Question: Hi I am getting problem in resetting the Timer control in C# win form application.
I am developing a simple countdown timer.

When I click on 'start' it starts countdown from 59 seconds.
I need the timer should restart from beginning when I click on 'Start' button.
code on 'timer1_tick'
'''
if (hours==0 && minutes==0 && seconds==0)
{
hours = 0;
minutes = 1;
seconds = 0;
}
else
{
if (seconds < 1)
{
seconds = 59;
if (minutes == 0)
{
minutes = 59;
if (hours != 0)
hours -= 1;
}
else
{
minutes -= 1;
}
}
else
seconds -= 1;
lblTime.Text = hours + @":" + minutes + @":" + seconds;
}
'''
and code on 'btnStart_Click'
'''
timer1.Enabled = false;
timer1.Enabled = true;
'''
Here I am trying to restart the 'timer1'by enabling and disabling the 'control' but it's not working.
I also tried to check with
'''
timer1.Stop();
timer1.Start();
'''
but it starts again from where it was stooped.
How can we resolve this?
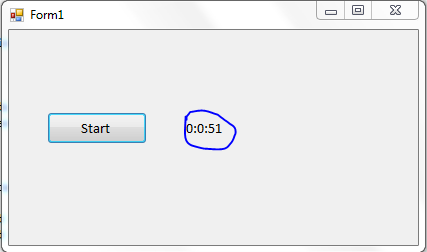
Answer: I suggest you to store 'DateTime' value which will represent target time (current time plus one minute):
'''
// or DateTime.Now.AddMinutes(1)
targetTime = DateTime.Now.Add(TimeSpan.FromMinutes(1));
'''
Then on each timer tick subtract current time from target time and display 'TimeSpan' you will have:
'''
var span = targetTime - DateTime.Now;
if (span.TotalSeconds > 0)
lblTime.Text = span.ToString(@"hh\:mm\:ss");
else
lblTime.Text = "Bingo!";
'''
Thus you will not need to store and maintain three variables for hours, minutes and seconds.